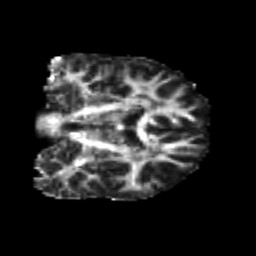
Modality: FA
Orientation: coronal
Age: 22
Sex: male
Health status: healthy
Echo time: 0.074 s